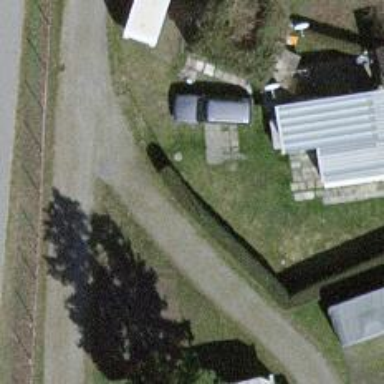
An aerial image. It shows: Military bunker for protection and defense.